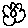
Label: flower